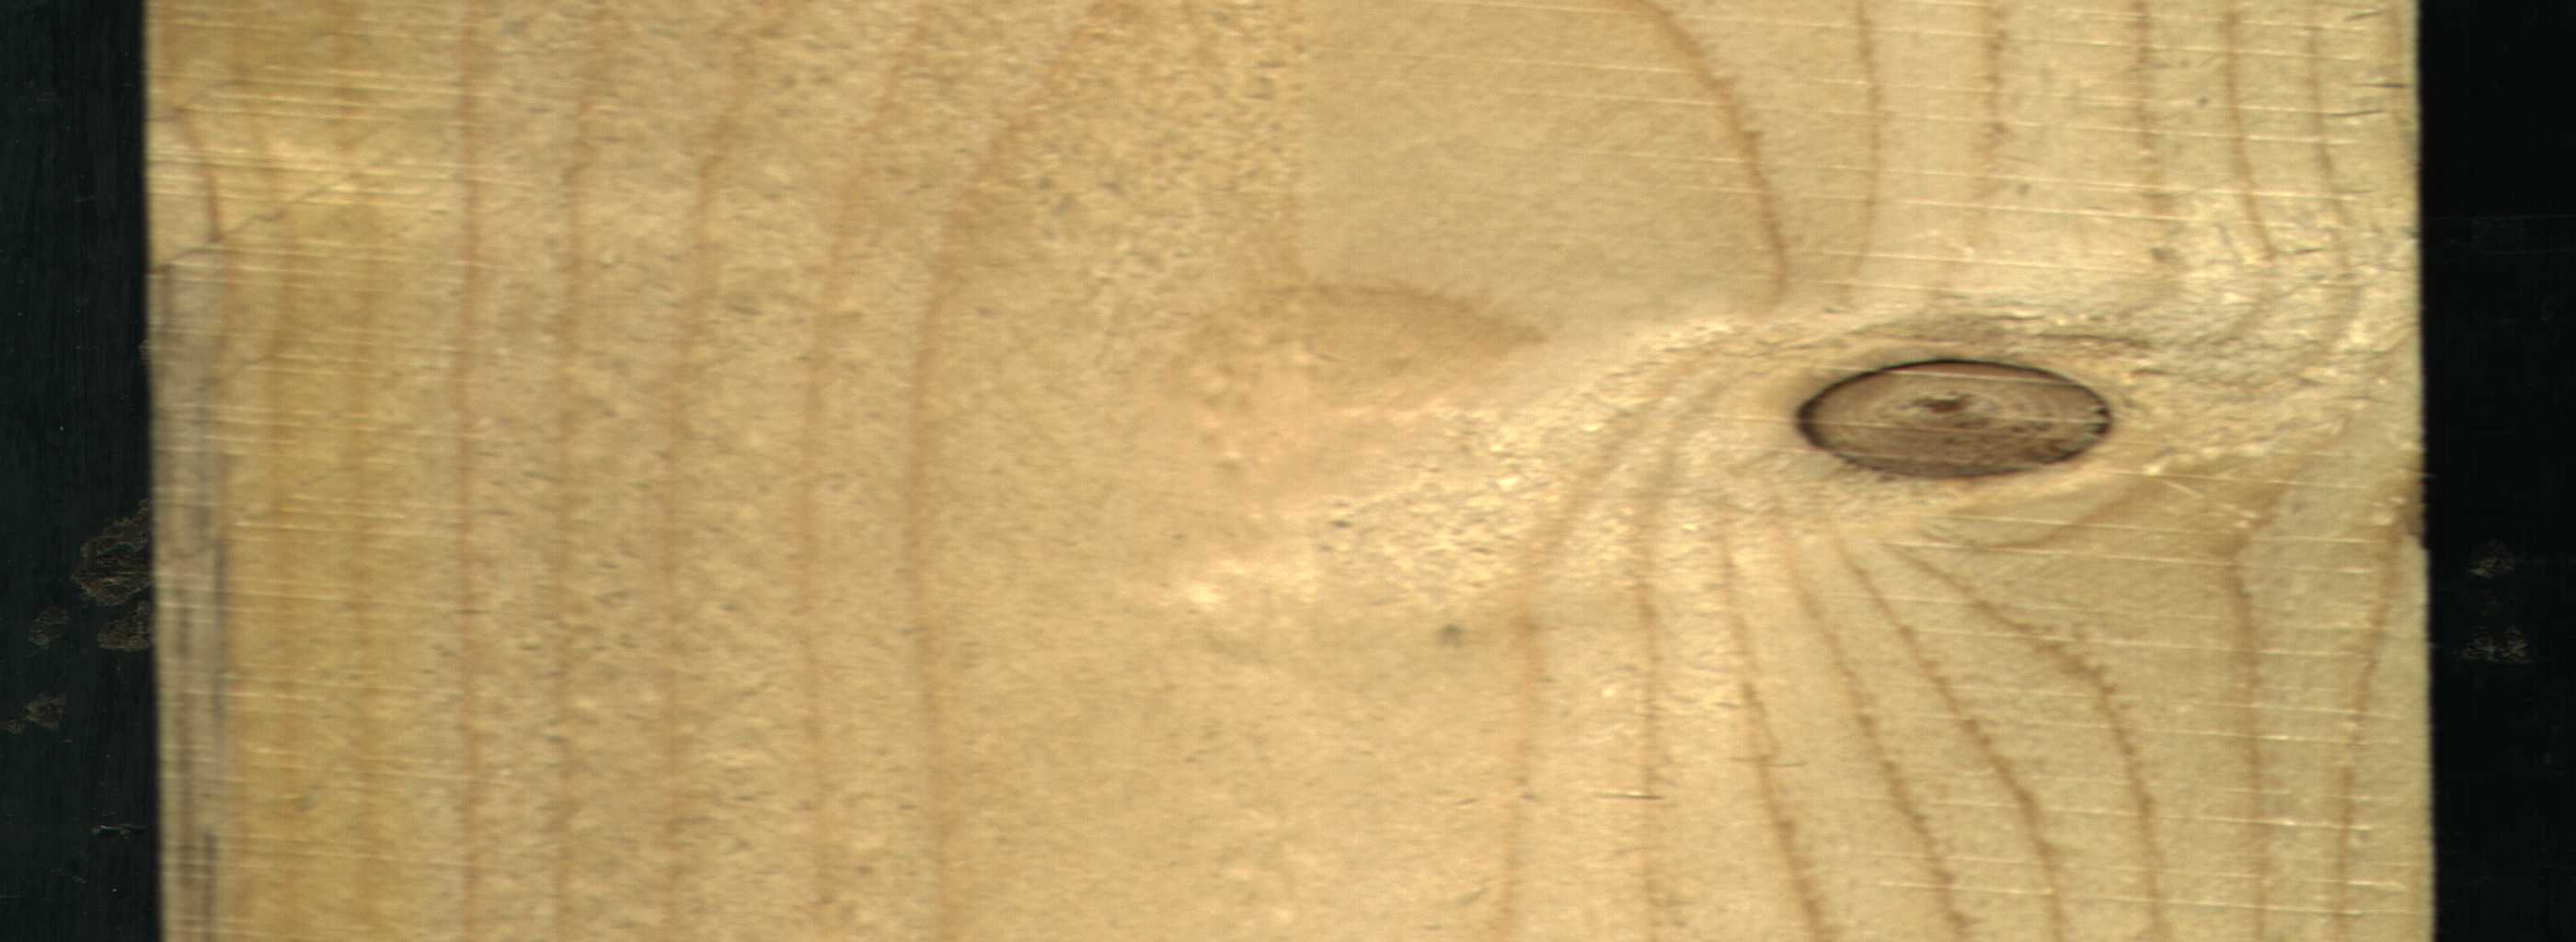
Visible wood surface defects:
Blue_Stain
Live_Knot